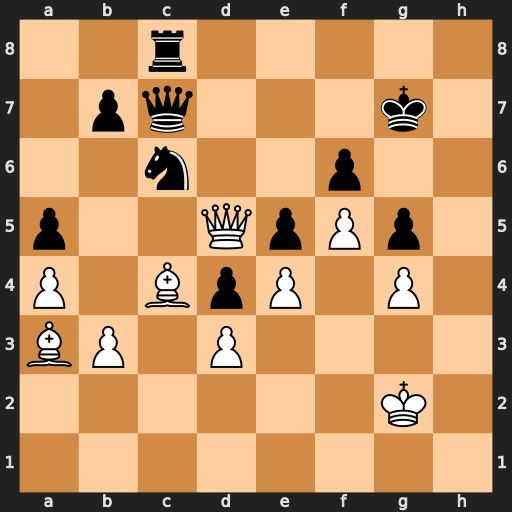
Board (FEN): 2r5/1pq3k1/2n2p2/p2QpPp1/P1BpP1P1/BP1P4/6K1/8
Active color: w
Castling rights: -
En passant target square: -
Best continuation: Bd6 Nb4 Qe6 Nxd3 Bxd3